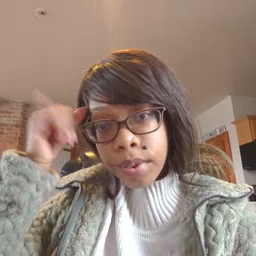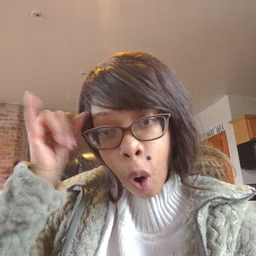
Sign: cowboy